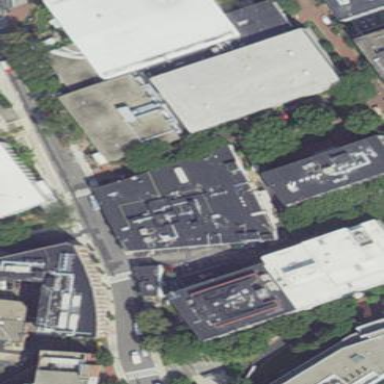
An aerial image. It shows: University building with flat roof on campus.